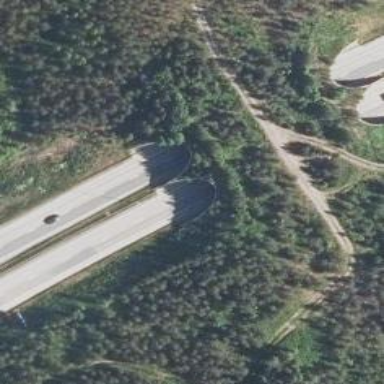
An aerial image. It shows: Asphalt motorway.